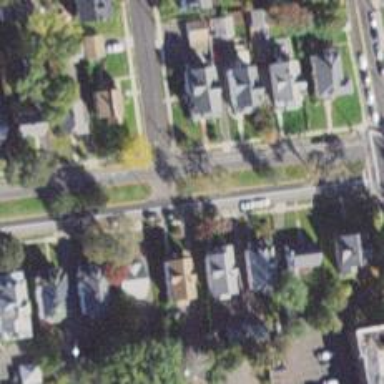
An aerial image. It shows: Neighbourhood designated as historic district.